Interaction volume radius: 5 \u00c5
Interaction volume height: 10 \u00c5
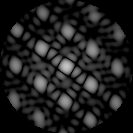
Disorder parameter: 0.1188